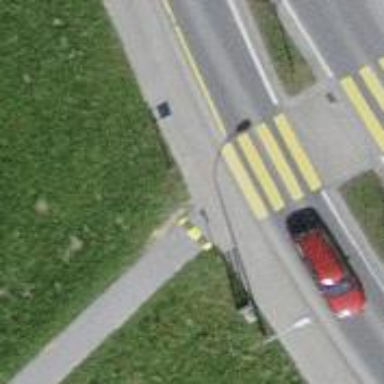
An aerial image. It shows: Kerb barrier.